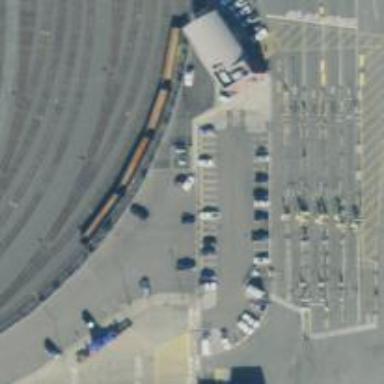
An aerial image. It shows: Railway yard used for servicing trains.